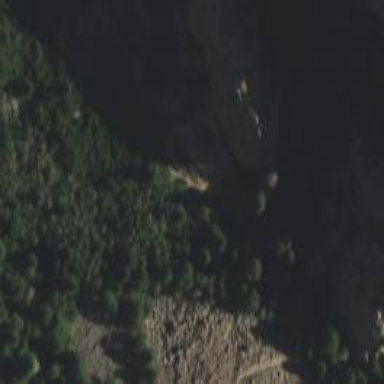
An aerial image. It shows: Natural cliff.